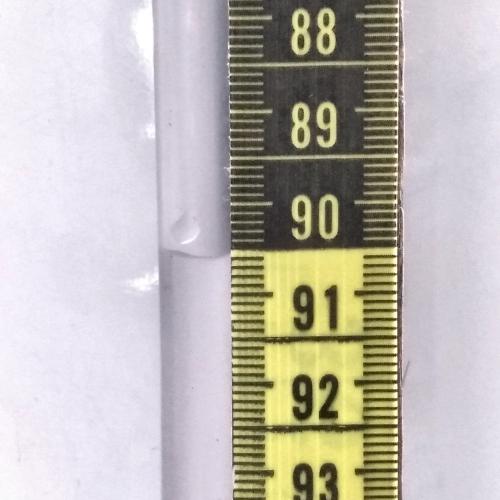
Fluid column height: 90.6 cm